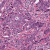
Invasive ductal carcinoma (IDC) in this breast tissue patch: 0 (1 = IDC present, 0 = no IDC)